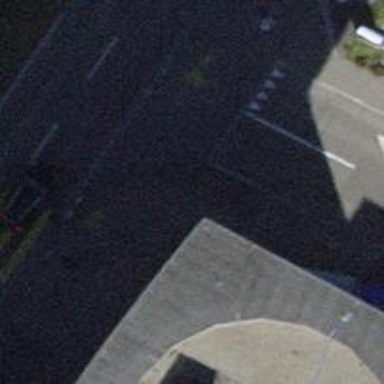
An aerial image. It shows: Asphalt sidewalk path.